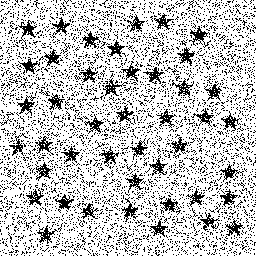
Squares: 0
Triangles: 0
Stars: 44
Total shapes: 44